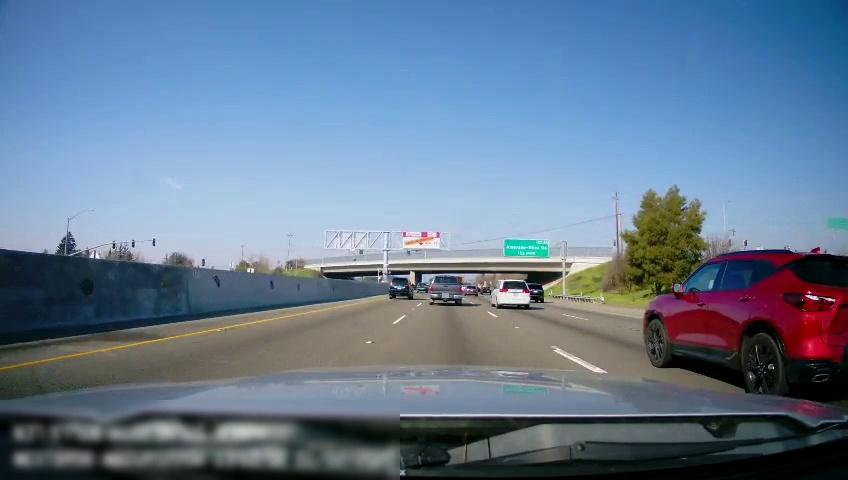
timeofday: Day
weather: Sunny
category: Drivable Space
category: Vehicles | Truck
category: Vehicles | SUV
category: Vehicles | Truck
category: Vehicles | SUV
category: Vehicles | SUV
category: Vehicles | SUV
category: Vehicles | Car
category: Lanes | Alternate Lane
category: Lanes | Current Lane
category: Lanes | Alternate Lane
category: Lanes | Alternate Lane
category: Traffic | Signs
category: Traffic | Signs
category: Traffic | Signs